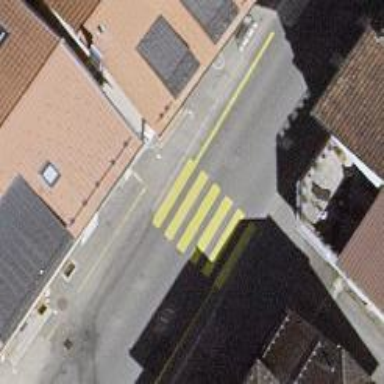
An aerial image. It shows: Marked road crossing.